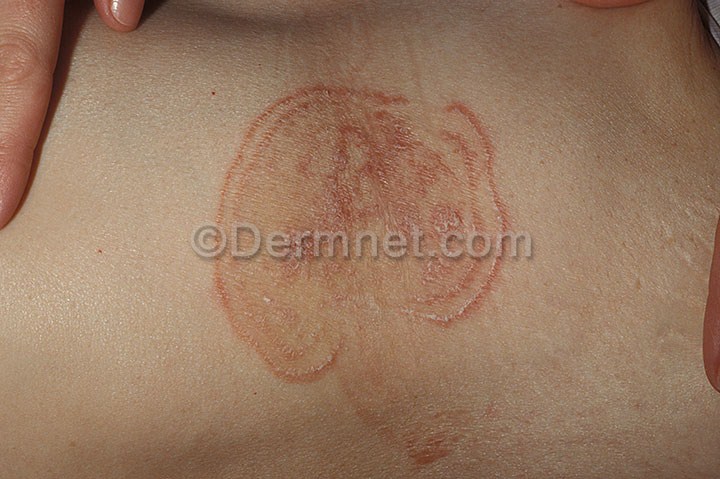
Disease: Tinea Ringworm Candidiasis and other Fungal Infections